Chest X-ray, PA view. Patient: 49 years old, sex M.
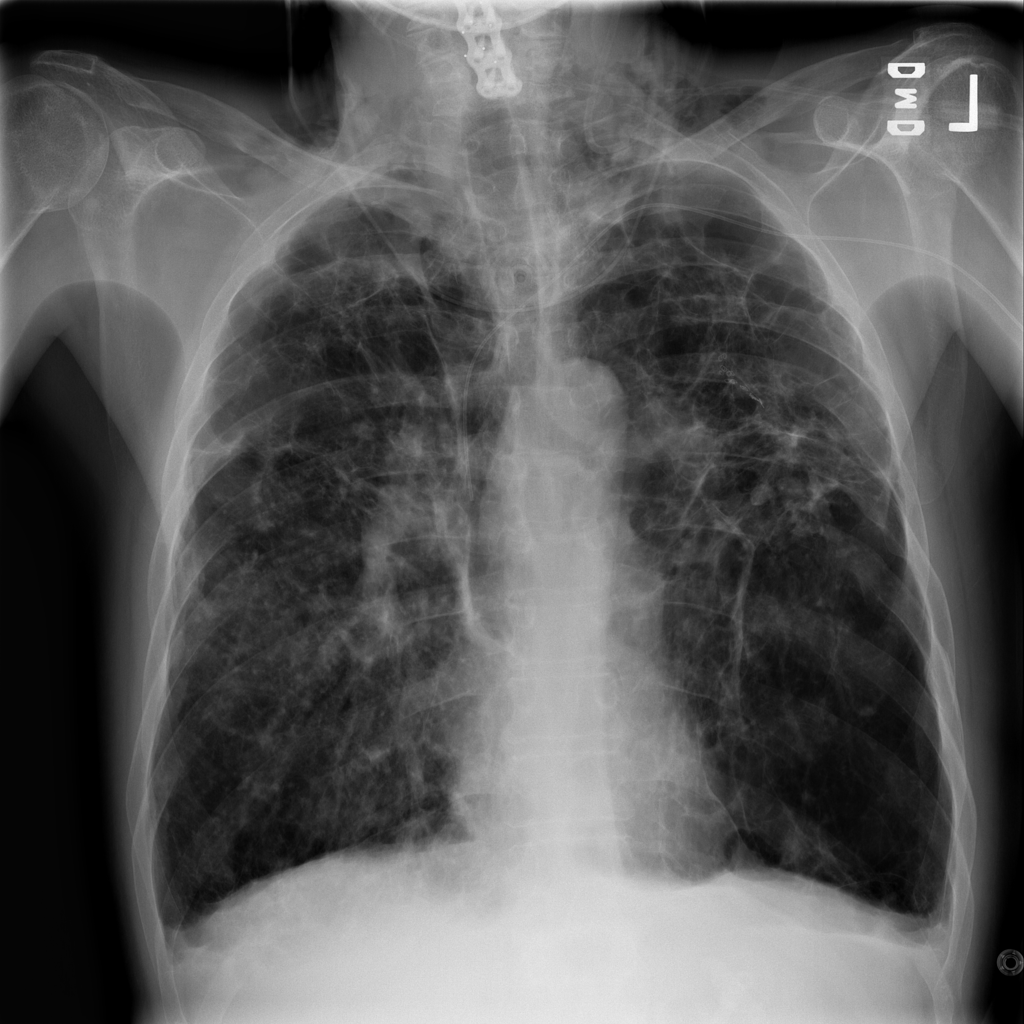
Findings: No Finding